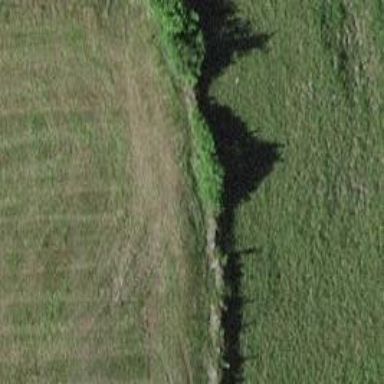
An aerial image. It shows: Dry stone wall barrier.